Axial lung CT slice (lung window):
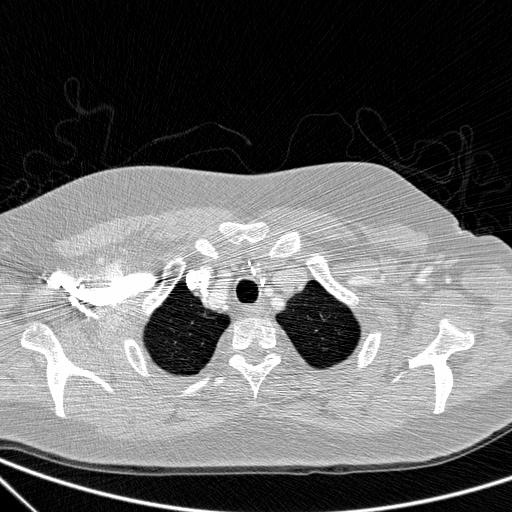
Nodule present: no